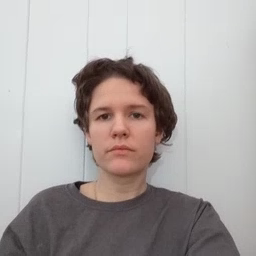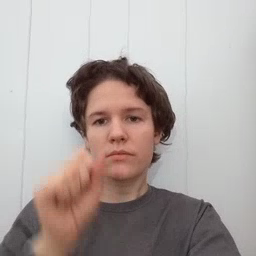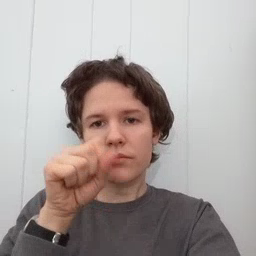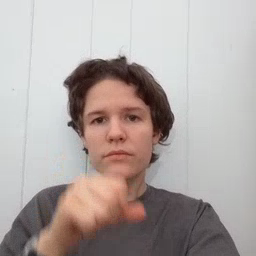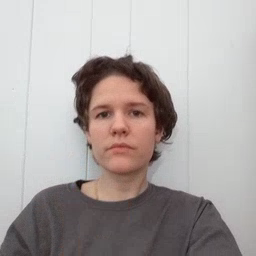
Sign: carrot